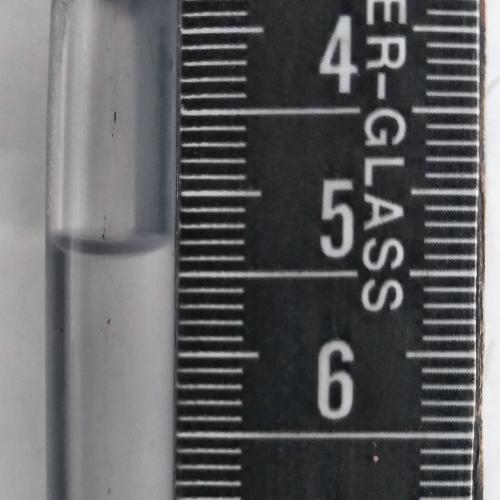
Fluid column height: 5.3 cm